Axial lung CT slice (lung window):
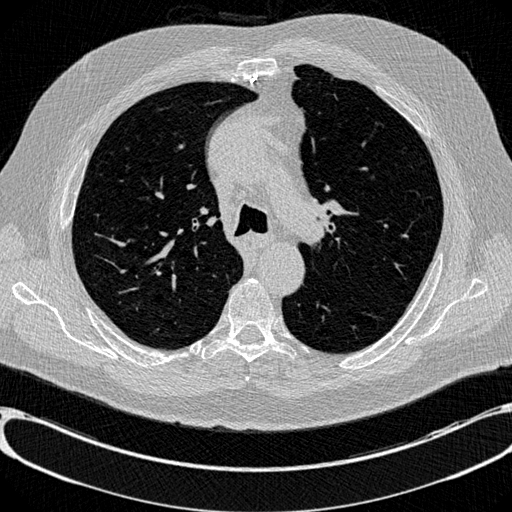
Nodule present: no